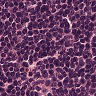
Metastatic tissue present: no